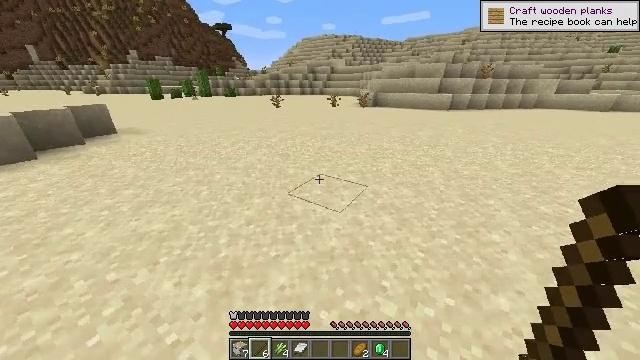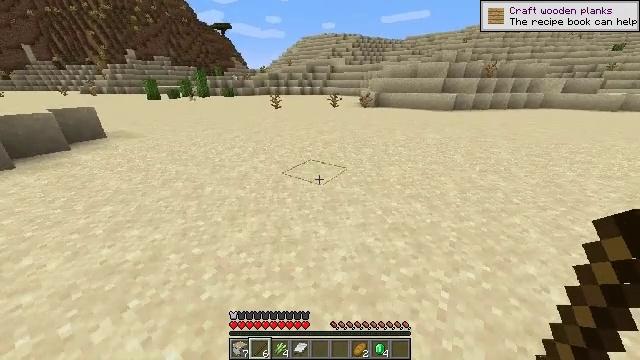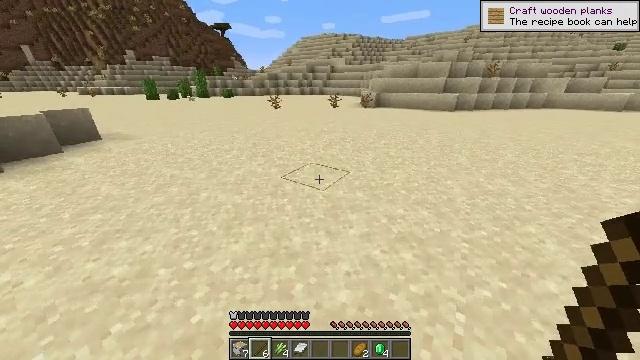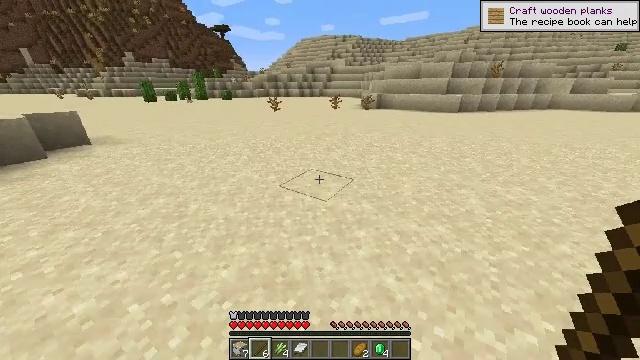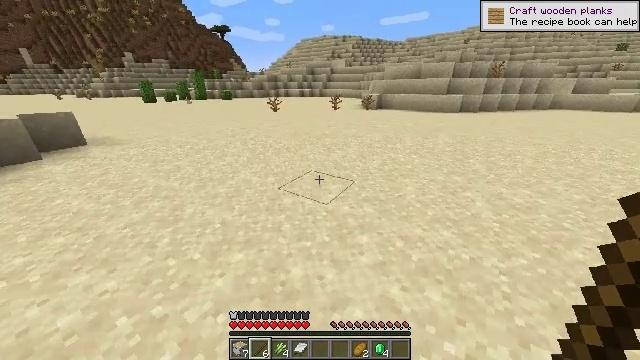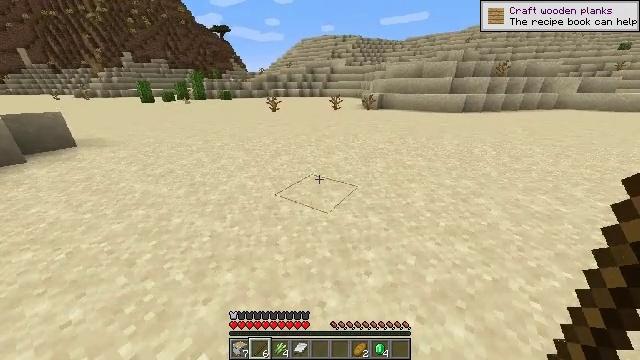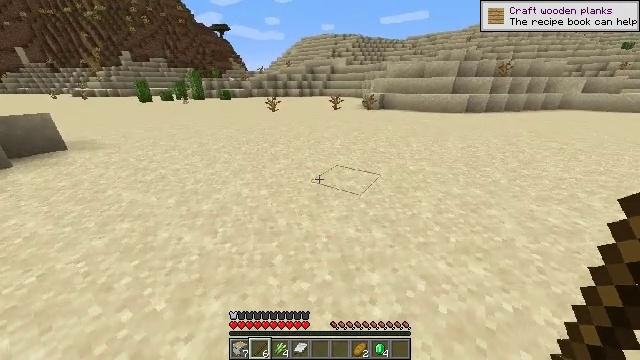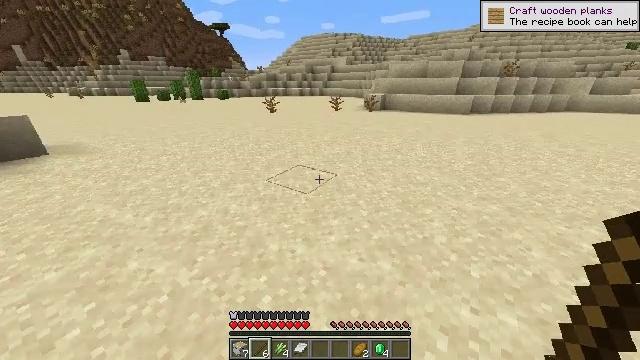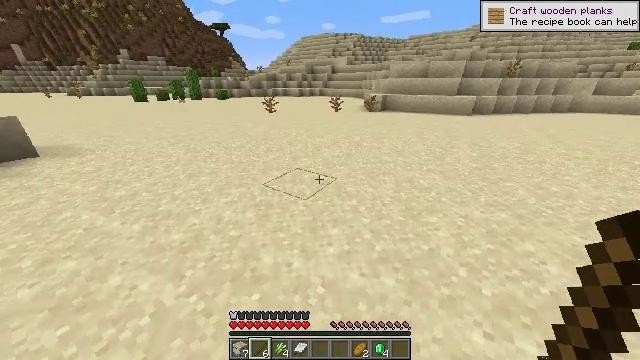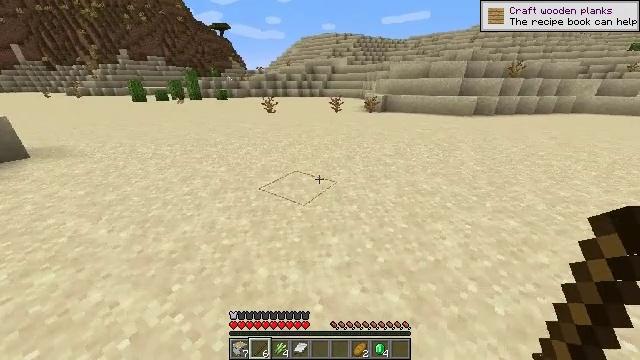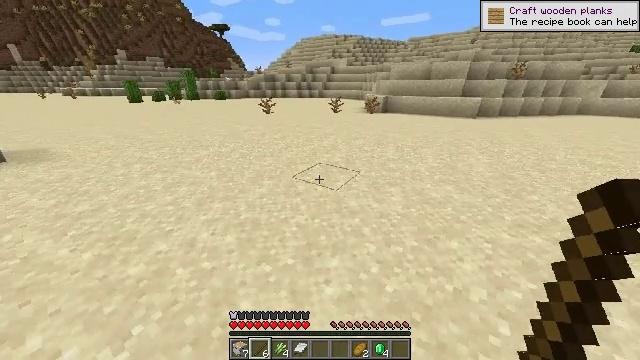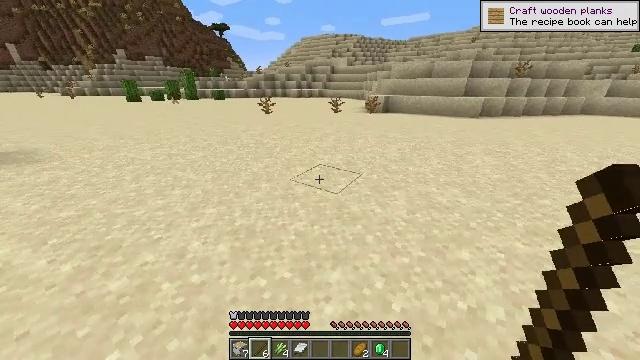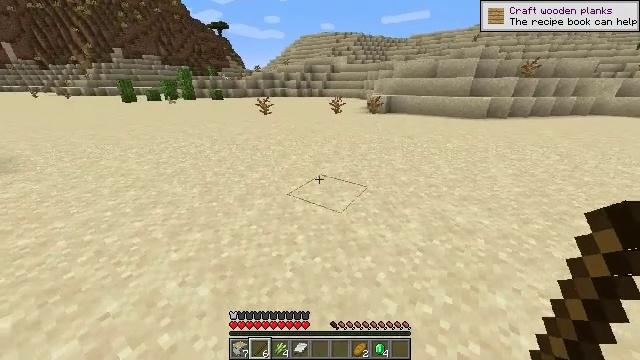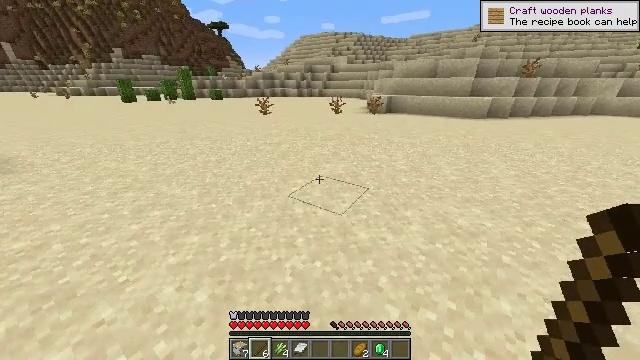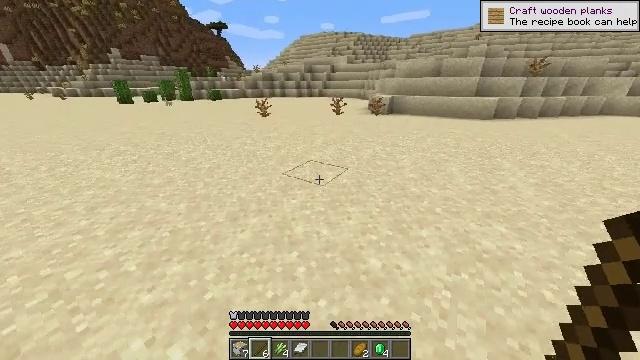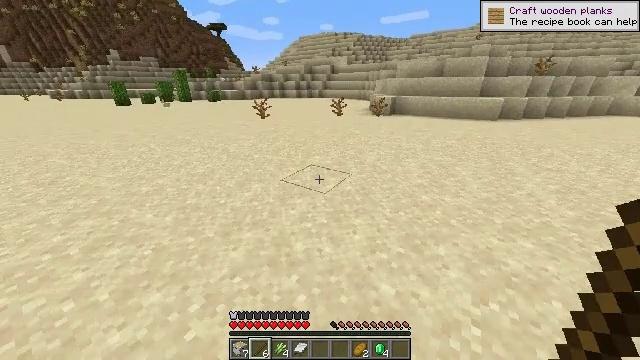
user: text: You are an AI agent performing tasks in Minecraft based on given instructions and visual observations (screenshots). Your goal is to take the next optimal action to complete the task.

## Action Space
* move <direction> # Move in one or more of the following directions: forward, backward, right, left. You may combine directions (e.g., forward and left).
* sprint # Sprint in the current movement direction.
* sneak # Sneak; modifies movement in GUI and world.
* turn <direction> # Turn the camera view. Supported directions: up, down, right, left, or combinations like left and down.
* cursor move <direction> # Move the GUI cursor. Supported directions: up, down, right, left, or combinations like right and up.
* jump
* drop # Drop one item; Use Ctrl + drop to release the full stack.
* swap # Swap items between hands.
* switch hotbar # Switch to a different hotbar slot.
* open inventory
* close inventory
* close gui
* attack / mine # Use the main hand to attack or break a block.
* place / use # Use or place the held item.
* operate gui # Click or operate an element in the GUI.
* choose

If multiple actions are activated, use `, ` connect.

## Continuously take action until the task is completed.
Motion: motion action
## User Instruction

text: Collect the dead bush from dry areas.
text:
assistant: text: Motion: move forward
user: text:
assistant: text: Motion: move forward
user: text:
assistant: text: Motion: move forward
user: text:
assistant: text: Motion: move forward
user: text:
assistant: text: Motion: move forward
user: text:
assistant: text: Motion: move forward
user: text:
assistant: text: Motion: move forward
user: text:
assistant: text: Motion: move forward
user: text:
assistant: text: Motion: move forward
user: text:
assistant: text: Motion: move forward
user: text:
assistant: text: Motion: move forward
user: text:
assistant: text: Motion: move forward
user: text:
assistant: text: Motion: move forward
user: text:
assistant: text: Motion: move forward
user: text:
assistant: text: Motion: move forward
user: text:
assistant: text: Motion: move forward
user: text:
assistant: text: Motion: move forward
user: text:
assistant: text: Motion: move forward
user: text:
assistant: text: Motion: move forward
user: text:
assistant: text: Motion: move forward and move right
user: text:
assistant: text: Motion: move forward and move right
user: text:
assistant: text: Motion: move forward and move right
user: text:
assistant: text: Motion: move forward and move right
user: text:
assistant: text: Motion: move forward and move right
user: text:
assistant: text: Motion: move forward and move right
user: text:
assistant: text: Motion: move forward and move right
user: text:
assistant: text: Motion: move forward and move right
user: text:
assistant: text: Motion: move forward and move right
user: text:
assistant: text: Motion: move forward and move right
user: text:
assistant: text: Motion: move forward and move right